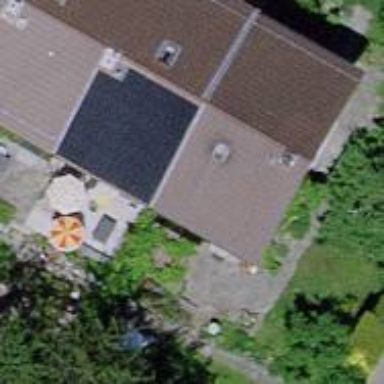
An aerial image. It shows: Residential building with gabled roof oriented across.